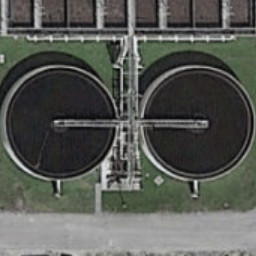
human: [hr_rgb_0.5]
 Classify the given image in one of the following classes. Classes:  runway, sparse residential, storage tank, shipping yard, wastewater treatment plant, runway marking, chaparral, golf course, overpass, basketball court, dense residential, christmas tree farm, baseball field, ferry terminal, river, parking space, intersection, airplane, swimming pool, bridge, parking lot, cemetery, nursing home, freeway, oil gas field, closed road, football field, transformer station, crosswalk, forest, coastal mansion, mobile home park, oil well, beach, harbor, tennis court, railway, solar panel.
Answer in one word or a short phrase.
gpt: wastewater treatment plant